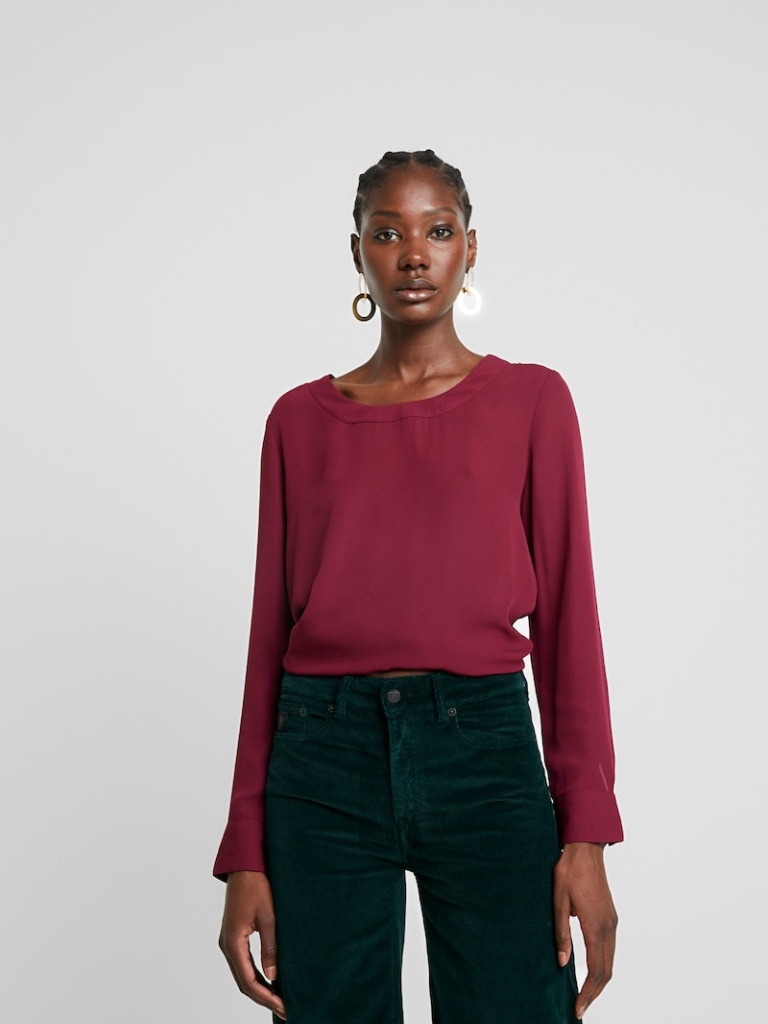
chiffon relaxed a long-sleeved with the sleeves down hip length Fully Tucked in crew blouse